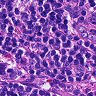
Metastatic tissue present: no